Current action and preconditions to check: trajectory_clear

Your task: For each precondition in the list above, predict whether it will hold at this action.

Consider the current scene as observed from the mobile robot's camera, and analyze the predicted future states of all dynamic agents (e.g., people, animals, vehicles, or any moving entities) within the NEXT SECOND.

IMPORTANT: Only answer "very likely" if you are absolutely certain—based on strong, clear evidence—that a dynamic agent will violate the precondition in the predicted future state. Do NOT answer "very likely" for unlikely, ambiguous, or low-probability risks.

Ask yourself for each precondition: Is there a high probability, with clear and convincing evidence, that the predicted future states of any dynamic agent will interfere with the predicted future state of the currently executing action within the NEXT SECOND, causing that precondition to fail?

Assess the risk level based on these predictions. Use "likely" or "very likely" if motions create a clear risk of interference.

Use "neutral" or "improbable" if agents are nearby but their predicted paths are clearly diverging or non-conflicting.

Failure Risk Categories: "very improbable", "improbable", "neutral", "likely", "very likely"

Answer Format: Output ONLY the probability_of_failure value from these categories: "very improbable", "improbable", "neutral", "likely", "very likely"

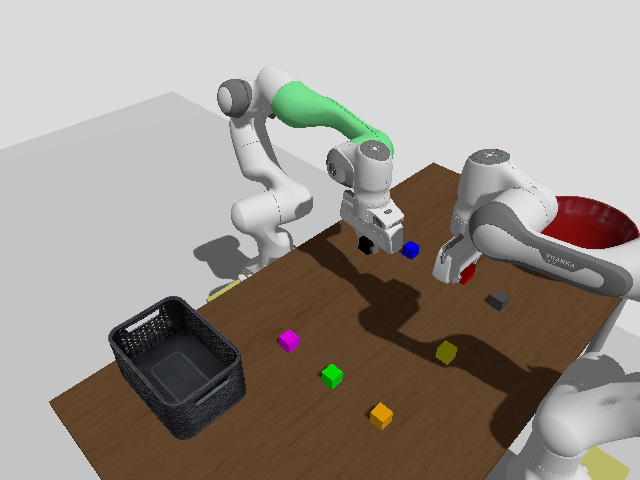

Answer: improbable